Question: I am coding a Windows phone application. In one of my pages, I have a list picker which is populated from the database, therefore its size depends on how many records there are in the database.
My main issue is that if there are records more than a certain amount, the "extra records" are displayed behind the next control in the page and cannot be accessed.
How can I give the list picker precedence over other controls such that it is displayed in front? To give you an idea of what I want, imagine having multiple pictures in Microsoft Word and setting one picture as 'Bring to Front'.
As you can see, the entry "tommy_shaw" is greyed out. This is because it is overlapping the Transaction ID textbox. Attempting to click on "tommy_shaw" would only load up the keyboard to enter text in the Transaction ID textbox.

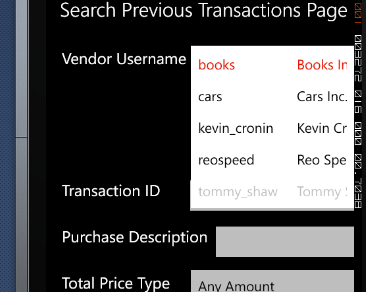
Answer: I believe you can fix it with grouping; which ever one you have in the code first will be displayed first. If you have two images grouped together, then it is going to try and display both of them at the sametime.